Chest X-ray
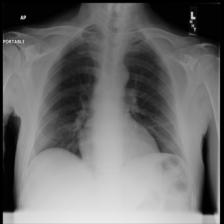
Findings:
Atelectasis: negative
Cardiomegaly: negative
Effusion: negative
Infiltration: negative
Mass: negative
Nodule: negative
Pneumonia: negative
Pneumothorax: negative
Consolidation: negative
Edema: negative
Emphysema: negative
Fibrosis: negative
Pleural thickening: negative
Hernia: negative